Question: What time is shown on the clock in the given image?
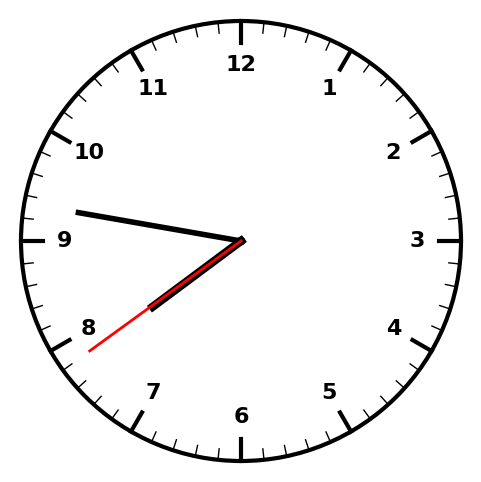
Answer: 07:46:39